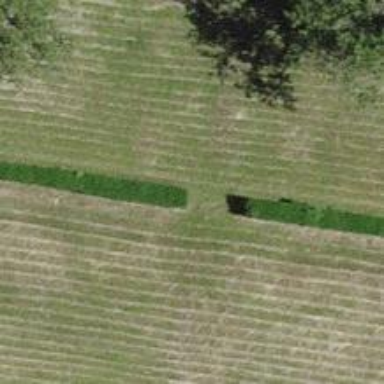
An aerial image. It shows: Hedge barrier.